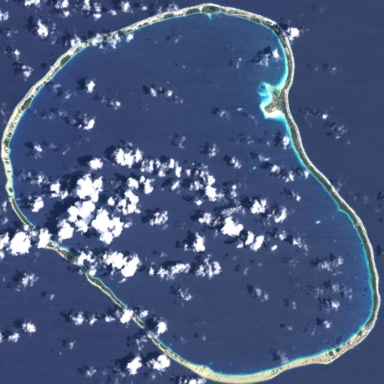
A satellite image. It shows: Maritime atoll boundary adorned with natural beauty. The place is atoll.